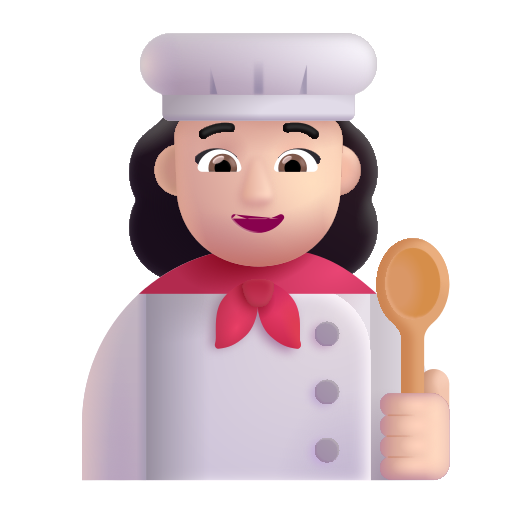
woman cook color light